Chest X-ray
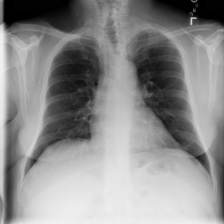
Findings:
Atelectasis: negative
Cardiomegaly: negative
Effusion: negative
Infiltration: negative
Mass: negative
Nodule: negative
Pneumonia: negative
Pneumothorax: negative
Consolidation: negative
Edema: negative
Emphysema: negative
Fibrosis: negative
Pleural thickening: negative
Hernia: negative